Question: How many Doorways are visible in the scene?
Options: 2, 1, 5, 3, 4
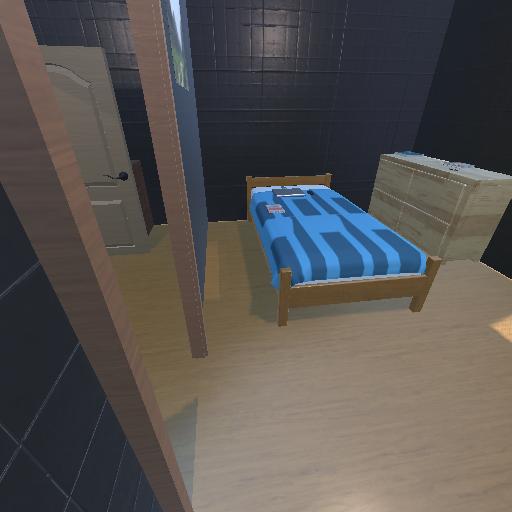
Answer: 2